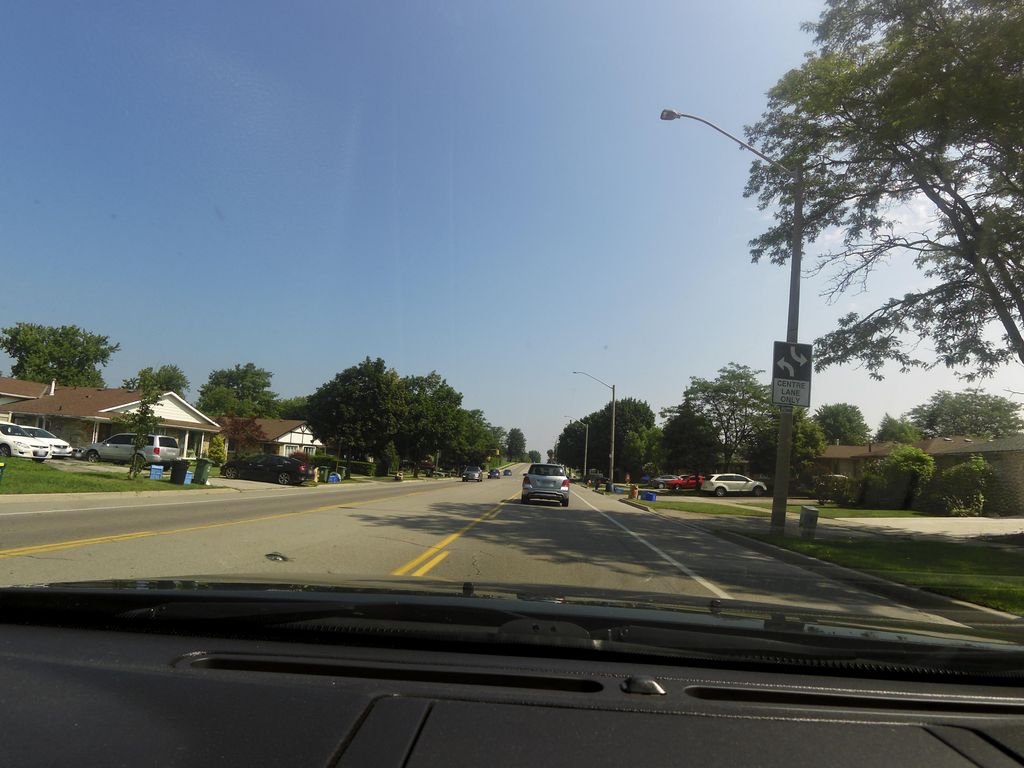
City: hamilton